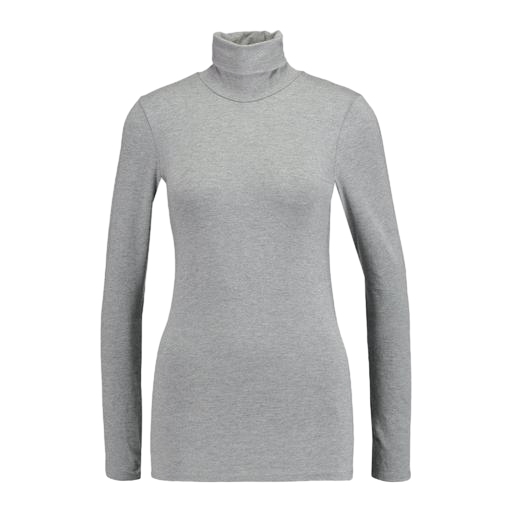
long sleeved gray turtleneck, gray long-sleeve turtleneck tee, gray turtlneck, white background